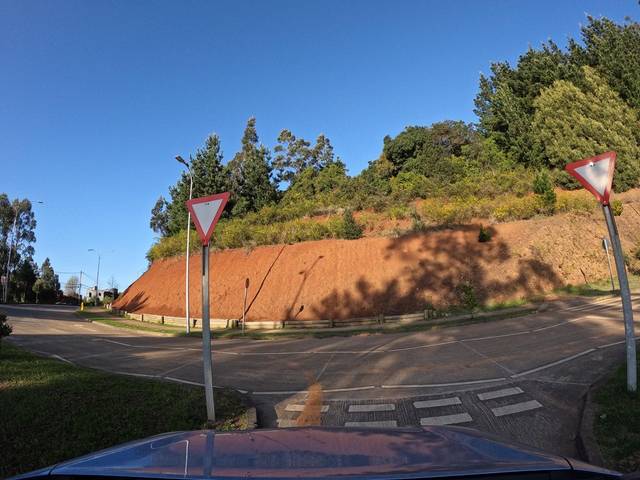
Region: Chile
Coordinates: -36.861, -73.094